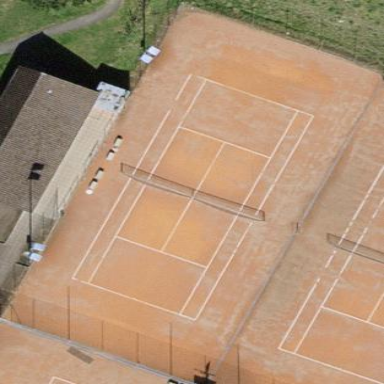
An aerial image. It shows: Tennis court on the leisure land pitch.